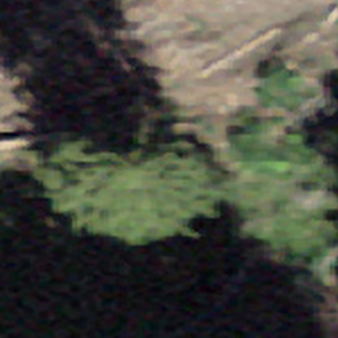
Label: other